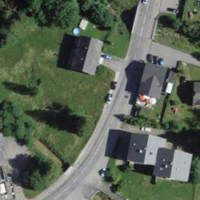
EUNIS habitat code: 55
Species observed at this site:
Sambucus racemosa